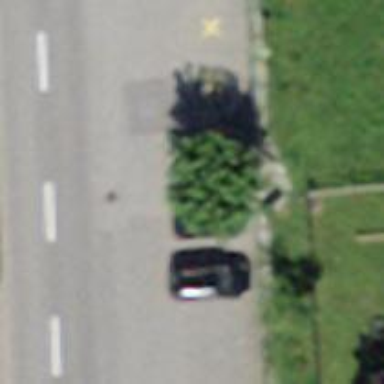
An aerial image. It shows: Bus stop with shelter. It is platform for public transport.